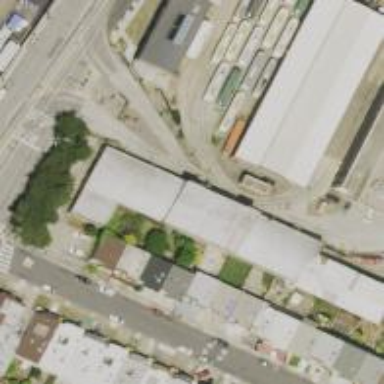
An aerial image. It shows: Light rail service yard with electrified contact lines.